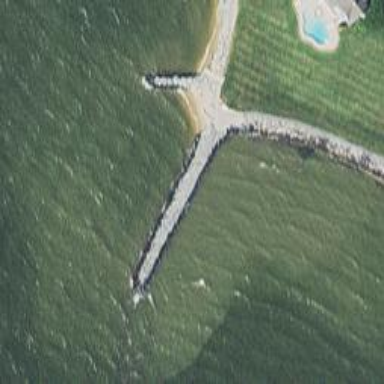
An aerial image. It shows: Breakwater structure.